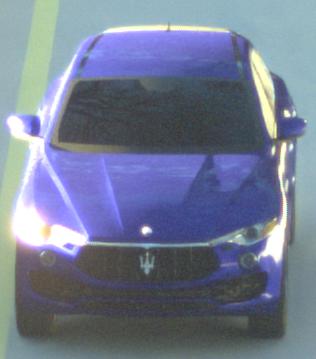
Make: Maserati
Model: Levante GT Hybrid
Detailed model: Levante
Model produced from: 2021/07
Model produced until: 2022/10
Doors: 4
Color: blue
Road condition: dry road
Daytime: sunrise or sunset
Contrast: high contrast